This is a demodulated (Hilbert-envelope) spectrum computed from a bearing vibration snapshot; the dashed markers indicate where each bearing fault type would appear (BPFO, BPFI, BSF, FTF). Based on the visible evidence, which condition applies: normal, inner_race, outer_race, ball?
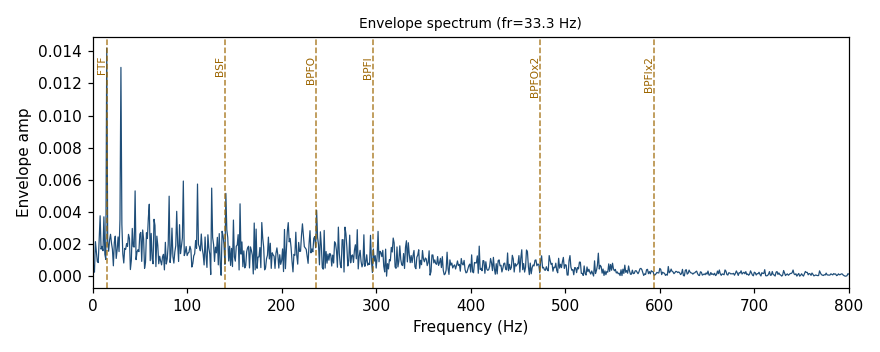
Answer: ball